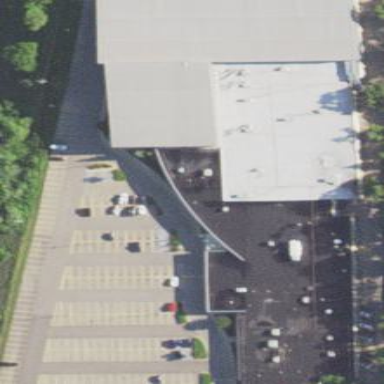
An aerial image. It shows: Fitness center building.